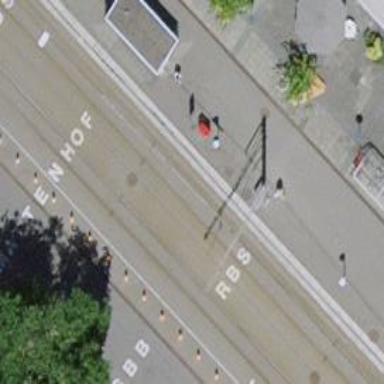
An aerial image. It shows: Stop position for public transport. It serves trams and light rail.